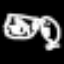
Label: donut